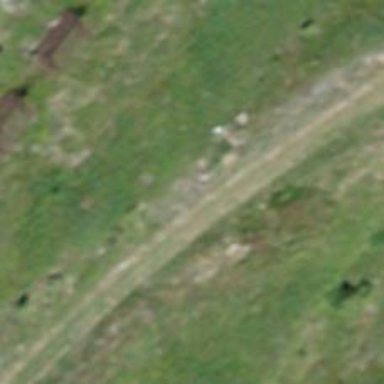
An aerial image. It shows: Grass track at grade5 type. It is suitable for forestry vehicles.